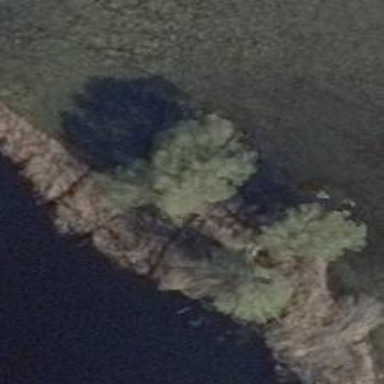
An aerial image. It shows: Single tag "natural: tree."